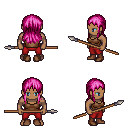
a pixel art fantasy rpg character, male body template, human, dark skin, brown pirate shirt, red pants, pink unkempt hairstyle, brown shoes, spear, four views (front, back, left, right), 2x2 character sprite sheet, small pixel art, hard edges, no anti-aliasing